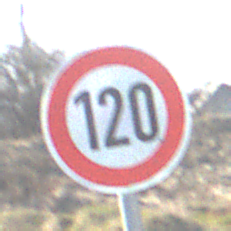
Verkehrszeichen: Geschwindigkeit120
Umgebung: Outdoor, Nature
Tageszeit: MorningAfternoon
Wetter: PartlyCloudy
Licht: Natural
Jahreszeit: NotSpecified
Kontrast: HighContrast